Interaction volume radius: 5 \u00c5
Interaction volume height: 10 \u00c5
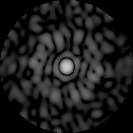
Disorder parameter: 0.8226